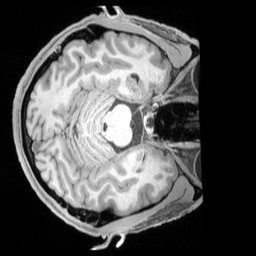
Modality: T1w
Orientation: axial
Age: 24
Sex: male
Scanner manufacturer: siemens
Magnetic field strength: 3 T
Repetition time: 2.4 s
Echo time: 0.00224 s